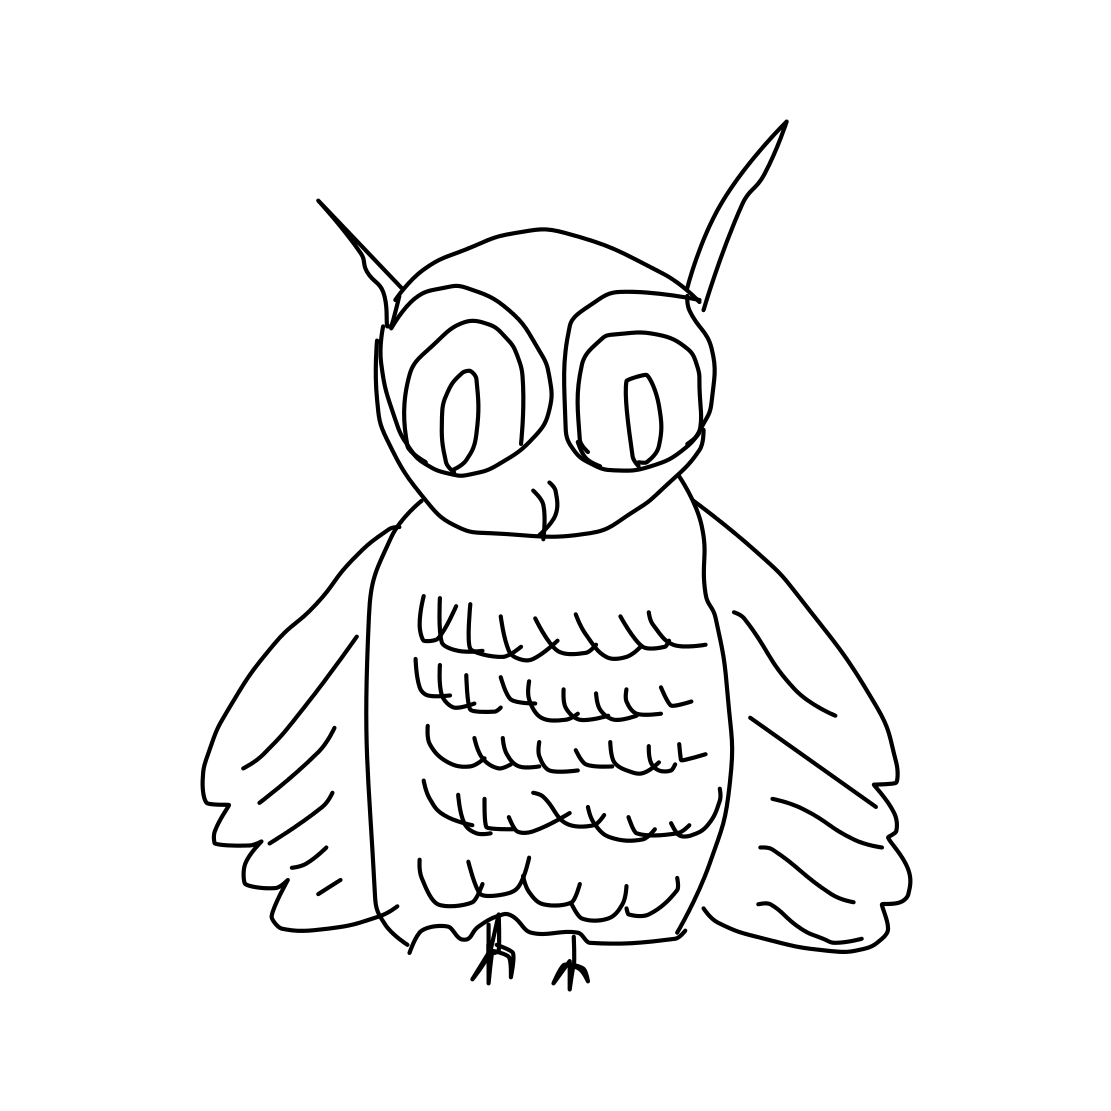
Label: owl